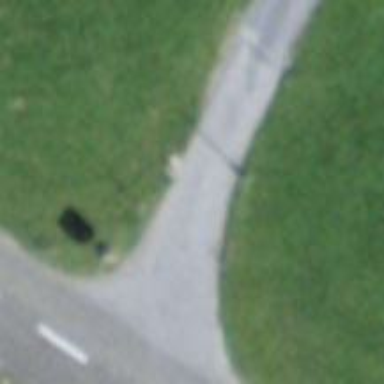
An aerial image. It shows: Swing gate.